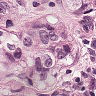
Metastatic tissue present: yes